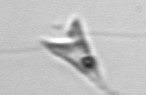
Label: Chrysochromulina_lanceolata